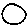
Label: circle